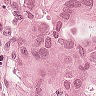
Metastatic tissue present: yes